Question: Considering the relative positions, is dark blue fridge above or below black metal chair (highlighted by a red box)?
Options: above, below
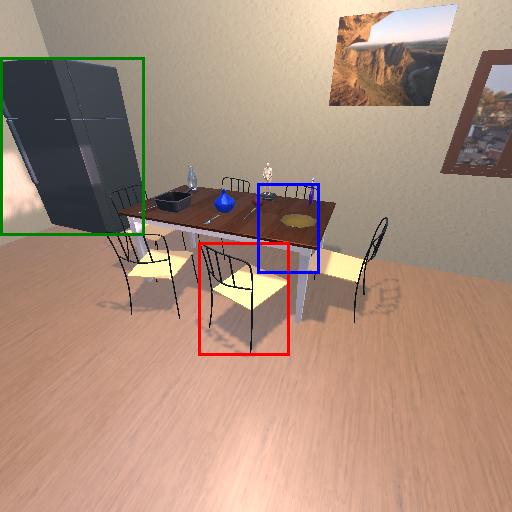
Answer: above